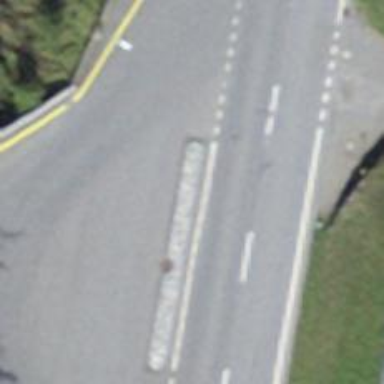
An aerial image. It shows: Bus stop with platform for public transport.